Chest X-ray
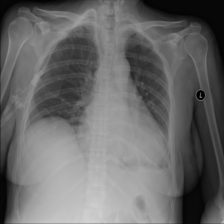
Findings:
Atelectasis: negative
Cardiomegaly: negative
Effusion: negative
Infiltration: negative
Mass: negative
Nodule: negative
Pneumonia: negative
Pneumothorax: negative
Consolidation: negative
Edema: negative
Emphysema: negative
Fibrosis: negative
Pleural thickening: negative
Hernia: negative